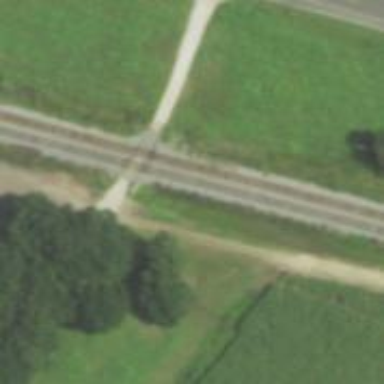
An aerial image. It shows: Level crossing along the railway.